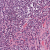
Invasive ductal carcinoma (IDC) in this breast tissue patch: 1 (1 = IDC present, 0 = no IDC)